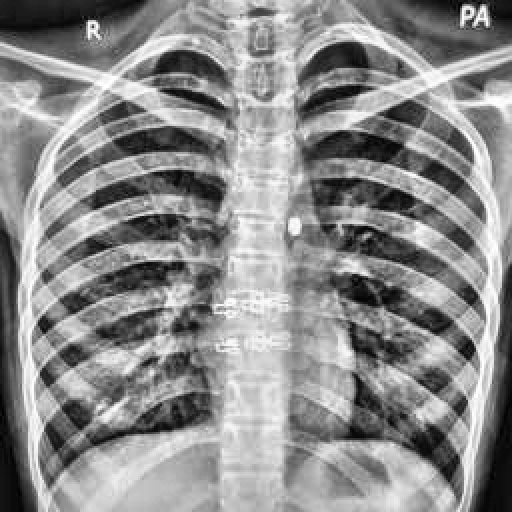
Finding: TUBERCULOSIS